Field crop: maize
Growth stage: 2
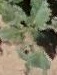
Species: datura